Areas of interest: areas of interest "Dongjing Industrial Complex (Dongfu Road)"
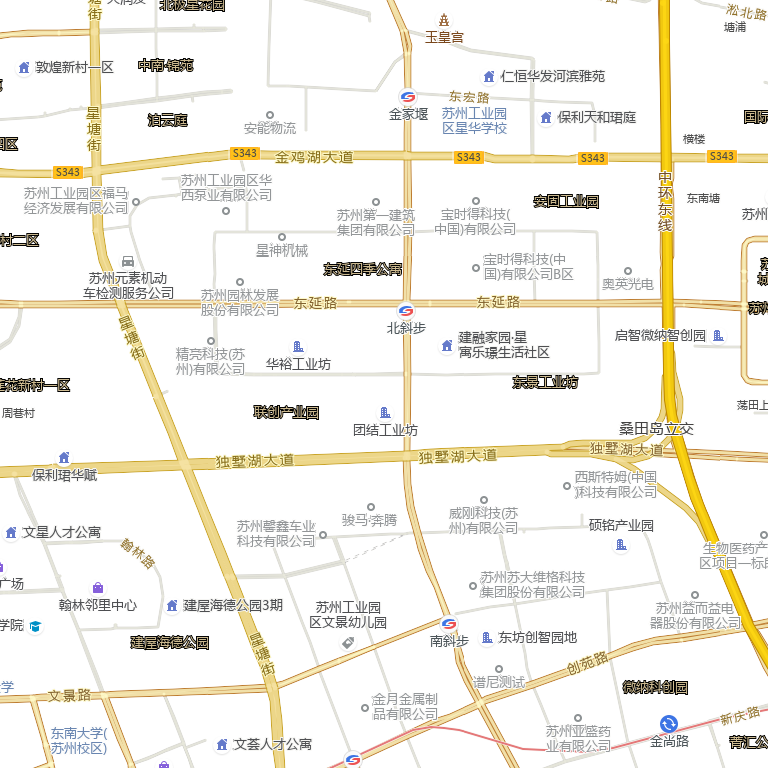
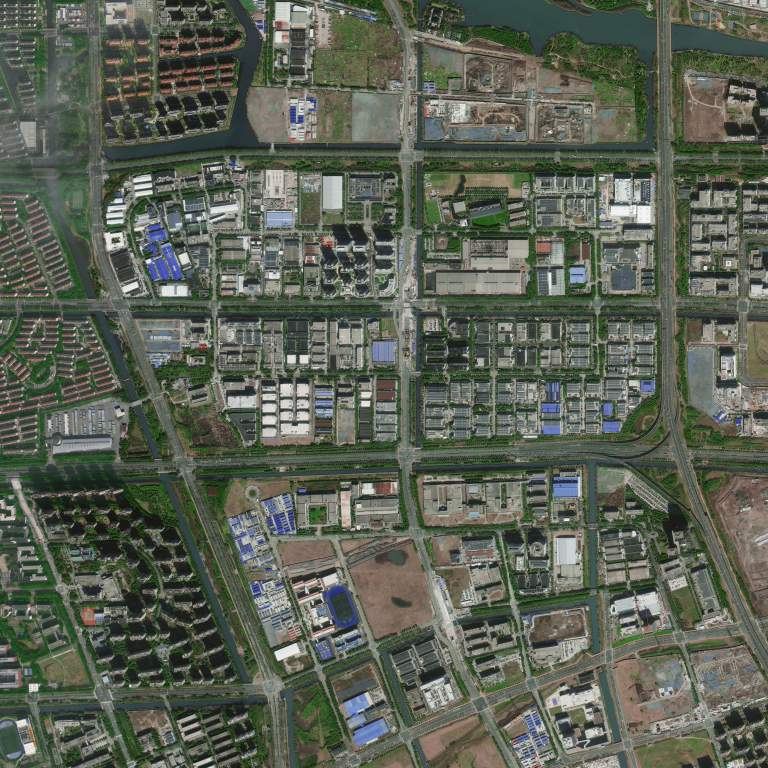